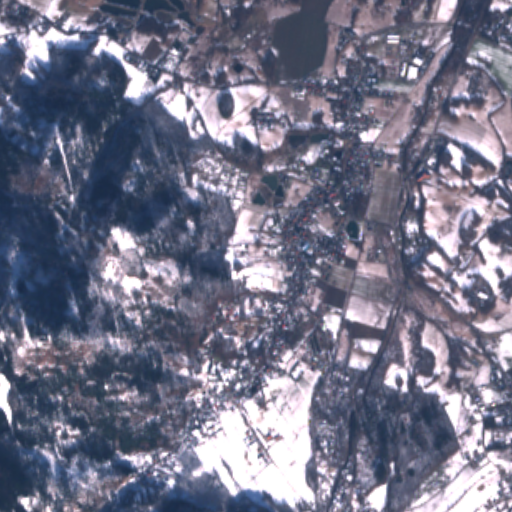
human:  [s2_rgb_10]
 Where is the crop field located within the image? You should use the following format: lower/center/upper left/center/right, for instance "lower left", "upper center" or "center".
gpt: The crop field is located in the upper right of the image.
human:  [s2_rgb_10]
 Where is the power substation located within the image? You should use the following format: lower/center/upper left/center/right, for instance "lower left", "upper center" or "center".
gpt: The power substation is located in the center of the image.
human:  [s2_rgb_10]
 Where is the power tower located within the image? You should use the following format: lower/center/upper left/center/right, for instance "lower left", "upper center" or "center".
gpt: The power tower is located in the upper right of the image.
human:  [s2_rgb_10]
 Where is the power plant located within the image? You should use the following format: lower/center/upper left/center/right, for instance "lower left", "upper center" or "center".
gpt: There is no power plant in the image.